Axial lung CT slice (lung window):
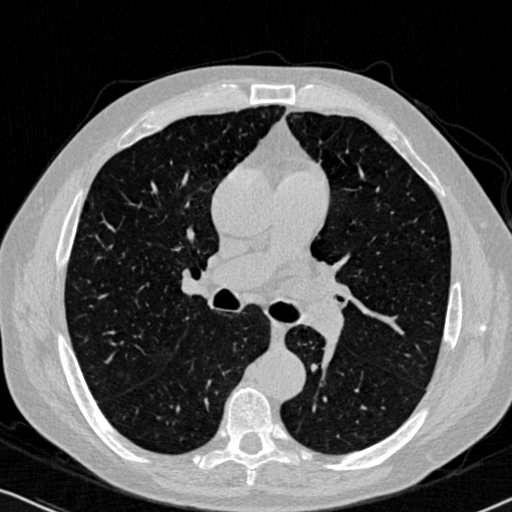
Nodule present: no